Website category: movie
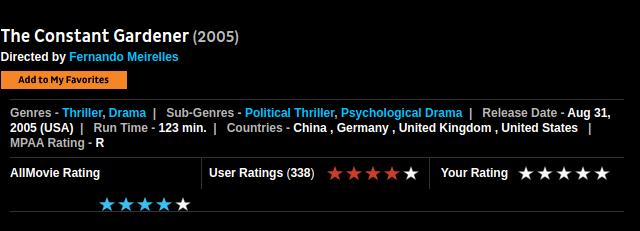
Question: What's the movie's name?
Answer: The Constant Gardener

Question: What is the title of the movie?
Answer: The Constant Gardener

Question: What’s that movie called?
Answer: The Constant Gardener

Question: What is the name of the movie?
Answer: The Constant Gardener

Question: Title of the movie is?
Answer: The Constant Gardener

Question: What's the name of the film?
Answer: The Constant Gardener

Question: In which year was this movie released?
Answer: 2005

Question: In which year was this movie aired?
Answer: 2005

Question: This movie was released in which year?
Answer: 2005

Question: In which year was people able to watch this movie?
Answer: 2005

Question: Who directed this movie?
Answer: Fernando Meirelles

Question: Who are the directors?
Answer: Fernando Meirelles

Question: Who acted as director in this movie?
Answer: Fernando Meirelles

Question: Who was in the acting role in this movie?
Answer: Fernando Meirelles

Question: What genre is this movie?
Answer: Thriller , Drama

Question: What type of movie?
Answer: Thriller , Drama

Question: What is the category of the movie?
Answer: Thriller , Drama

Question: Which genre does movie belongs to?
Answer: Thriller , Drama

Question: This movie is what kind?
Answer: Thriller , Drama

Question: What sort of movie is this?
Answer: Thriller , Drama

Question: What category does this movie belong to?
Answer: Thriller , Drama

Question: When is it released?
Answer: Aug 31, 2005 (USA)

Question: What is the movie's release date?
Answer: Aug 31, 2005 (USA)

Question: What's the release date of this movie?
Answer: Aug 31, 2005 (USA)

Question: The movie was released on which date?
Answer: Aug 31, 2005 (USA)

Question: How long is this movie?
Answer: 123 min.

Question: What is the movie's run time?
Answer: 123 min.

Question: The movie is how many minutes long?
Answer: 123 min.

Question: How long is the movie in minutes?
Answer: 123 min.

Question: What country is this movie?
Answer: China , Germany , United Kingdom , United States

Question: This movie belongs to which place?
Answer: China , Germany , United Kingdom , United States

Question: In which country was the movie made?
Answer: China , Germany , United Kingdom , United States

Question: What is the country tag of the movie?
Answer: China , Germany , United Kingdom , United States

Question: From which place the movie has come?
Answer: China , Germany , United Kingdom , United States